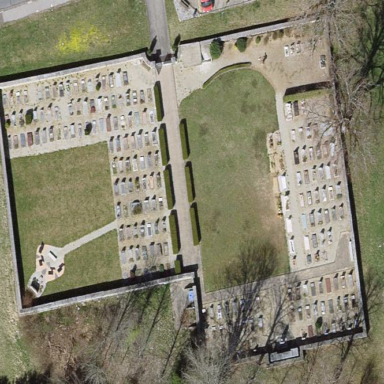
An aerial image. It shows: Cemetery.